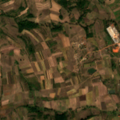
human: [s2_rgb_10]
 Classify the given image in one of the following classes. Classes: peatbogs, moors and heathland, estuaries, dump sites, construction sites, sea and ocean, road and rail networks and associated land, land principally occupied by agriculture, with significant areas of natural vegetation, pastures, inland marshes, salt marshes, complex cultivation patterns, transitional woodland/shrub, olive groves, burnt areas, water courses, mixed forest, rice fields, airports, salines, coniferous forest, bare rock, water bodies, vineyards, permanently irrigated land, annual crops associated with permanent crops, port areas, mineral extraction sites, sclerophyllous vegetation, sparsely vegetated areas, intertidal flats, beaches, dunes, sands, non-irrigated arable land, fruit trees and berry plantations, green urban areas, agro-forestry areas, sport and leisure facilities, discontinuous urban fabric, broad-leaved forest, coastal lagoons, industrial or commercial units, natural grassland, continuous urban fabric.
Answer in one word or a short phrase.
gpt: discontinuous urban fabric, non-irrigated arable land, complex cultivation patterns, land principally occupied by agriculture, with significant areas of natural vegetation